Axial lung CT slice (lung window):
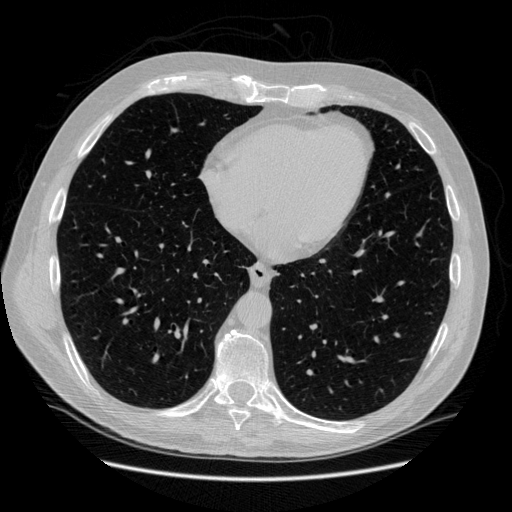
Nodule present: no